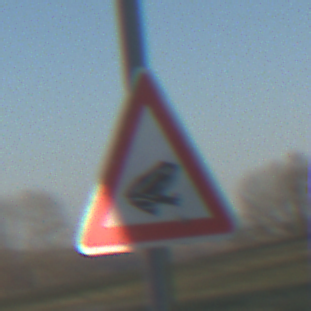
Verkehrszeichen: AmphibienwanderungLinks
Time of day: MorningAfternoon
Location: Outdoor (Nature)
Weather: Clear
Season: Winter
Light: Natural